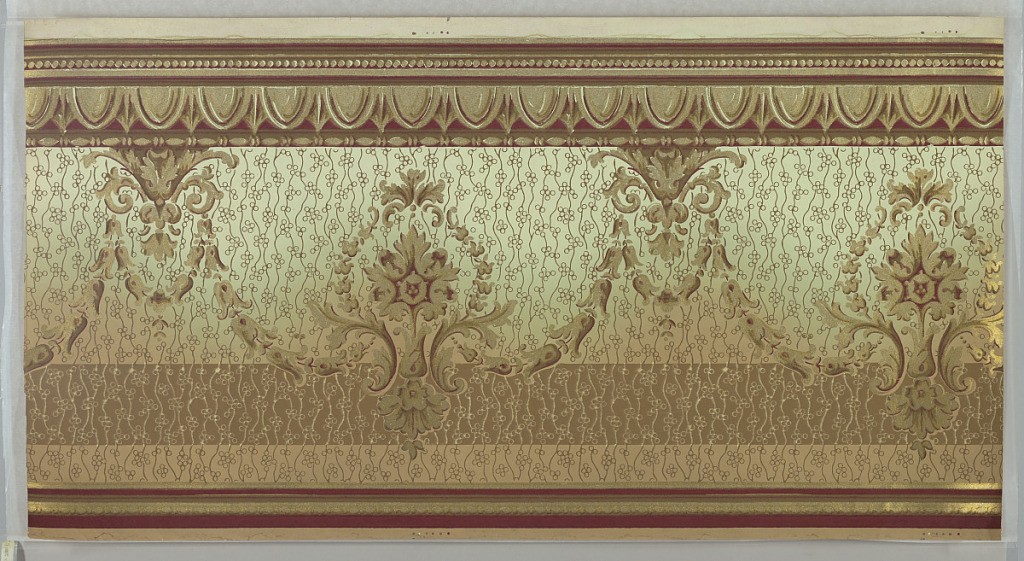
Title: Frieze
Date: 1905–1915
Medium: Machine-printed paper
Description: Alternating foliate medallions connected by floral swags. Bottom band of stripes and top band of stripes, beading, egg and dart, and bead and reel patterns. Ground shades from tan to light teal (bottom to top) and is covered with groups of circles connected by vining. Printed in burgundy, tans, beige, teal, brown-green and metallic gold.